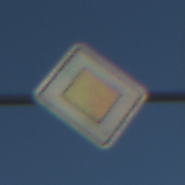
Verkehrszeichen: Vorfahrtsstrasse
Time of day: MorningAfternoon
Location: Outdoor (Nature)
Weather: Clear
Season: NotSpecified
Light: Natural